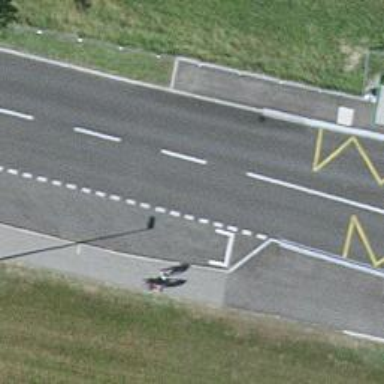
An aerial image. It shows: Tertiary road.